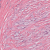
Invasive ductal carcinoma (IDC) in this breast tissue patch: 0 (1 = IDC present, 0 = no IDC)